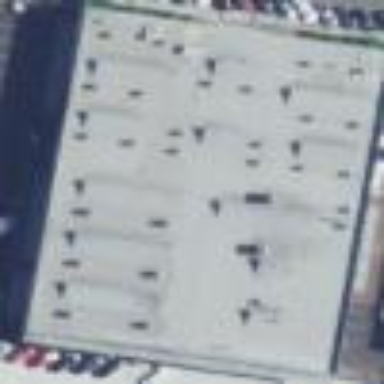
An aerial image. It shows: Industrial building.